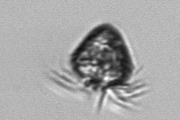
Label: Ciliophora